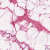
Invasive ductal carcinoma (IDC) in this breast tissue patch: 0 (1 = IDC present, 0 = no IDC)